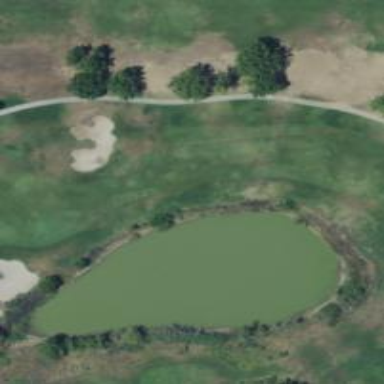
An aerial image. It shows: View of golf hole.